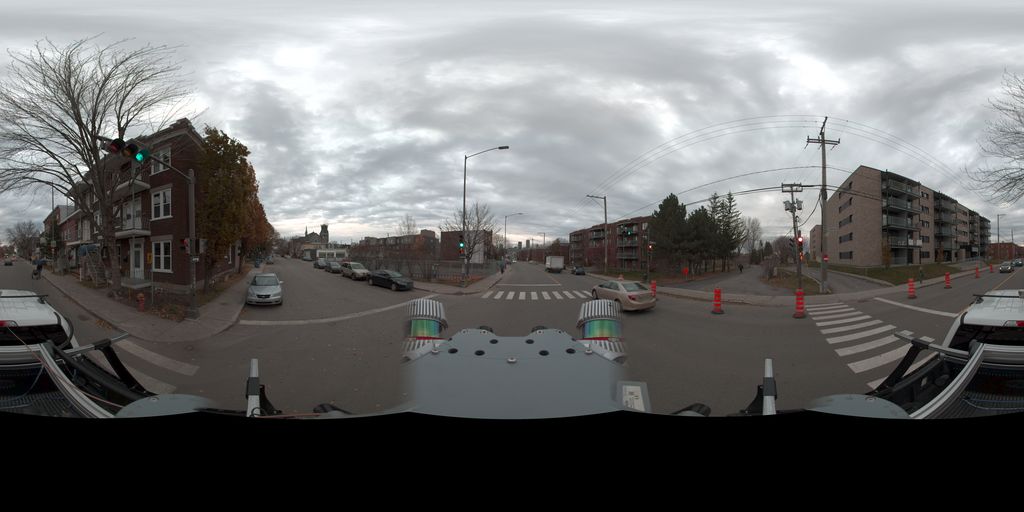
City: quebec_city